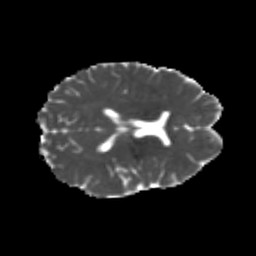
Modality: MD
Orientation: axial
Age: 21
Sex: female
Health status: healthy
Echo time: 0.074 s